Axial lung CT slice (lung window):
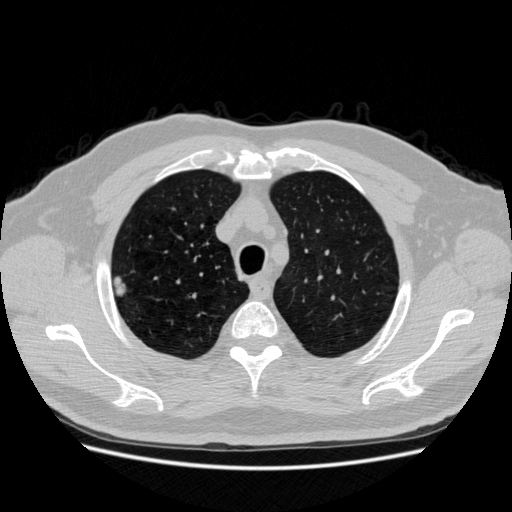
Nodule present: yes
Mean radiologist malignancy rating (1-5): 3.75